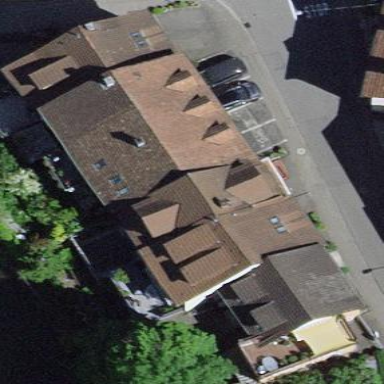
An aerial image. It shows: Terrace building.